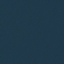
Land use / land cover: SeaLake